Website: apple
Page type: billing-address
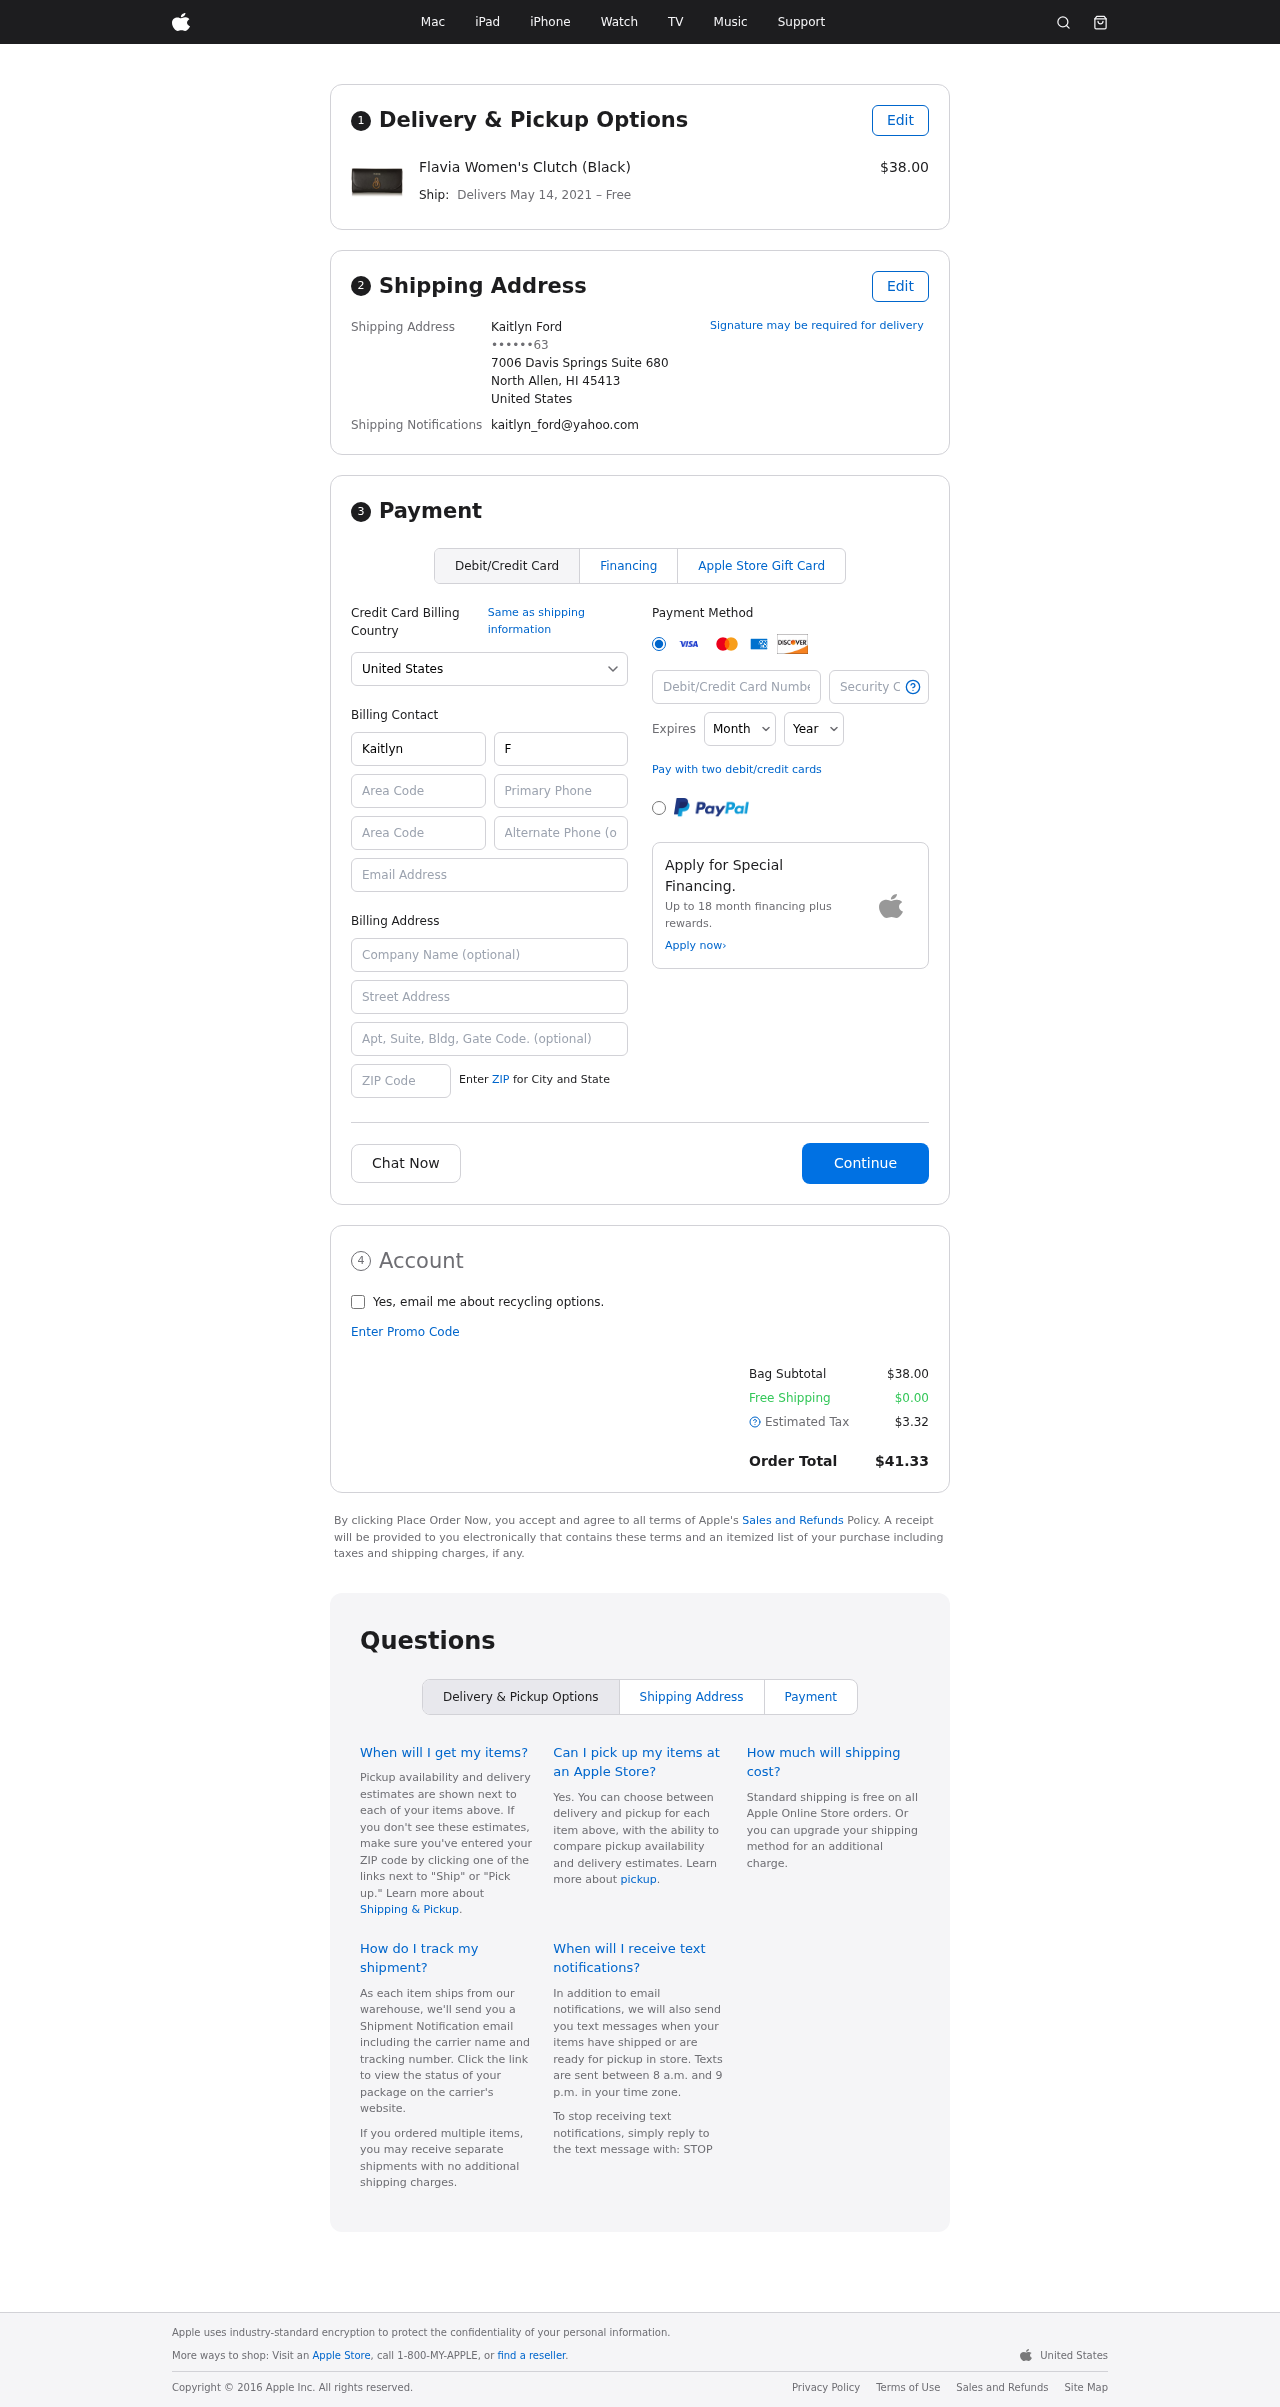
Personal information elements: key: PII_CARD_CVV
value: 2890
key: PII_CARD_EXPIRY_MONTH
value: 08
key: PII_CARD_EXPIRY_YEAR
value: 28
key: PII_CARD_NUMBER
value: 3443 2466 3325 453
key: PII_CITY_STATE_ZIP
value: North Allen, HI 45413
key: PII_COUNTRY
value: United States
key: PII_EMAIL
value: kaitlyn_ford@yahoo.com
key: PII_FULLNAME
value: Kaitlyn Ford
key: PII_STREET
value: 7006 Davis Springs Suite 680
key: PII_PHONE_MASKED
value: ••••••63
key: PII_BILLING_FIRSTNAME
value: Kaitlyn
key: PII_BILLING_LASTNAME
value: Ford
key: PII_BILLING_PHONE_AREA
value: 443
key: PII_BILLING_PHONE
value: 4435434963
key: PII_BILLING_EMAIL
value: kaitlyn_ford@yahoo.com
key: PII_BILLING_COMPANY
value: Harmon-Figueroa
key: PII_BILLING_STREET
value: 7006 Davis Springs Suite 680
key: PII_BILLING_STREET2
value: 994 Aaron Mission
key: PII_BILLING_POSTCODE
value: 45413
Product elements: key: PRODUCT1_NAME
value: Flavia Women's Clutch (Black)
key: PRODUCT1_PRICE
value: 38
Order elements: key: ORDER_DELIVERY_DATE
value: May 14, 2021
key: ORDER_SUBTOTAL
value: $38.00
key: ORDER_SHIPPING_COST
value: $0.00
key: ORDER_TAX
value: $3.32
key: ORDER_TOTAL
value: $41.33